Chest X-ray. View position: PA
Patient age: 51
Patient sex: F
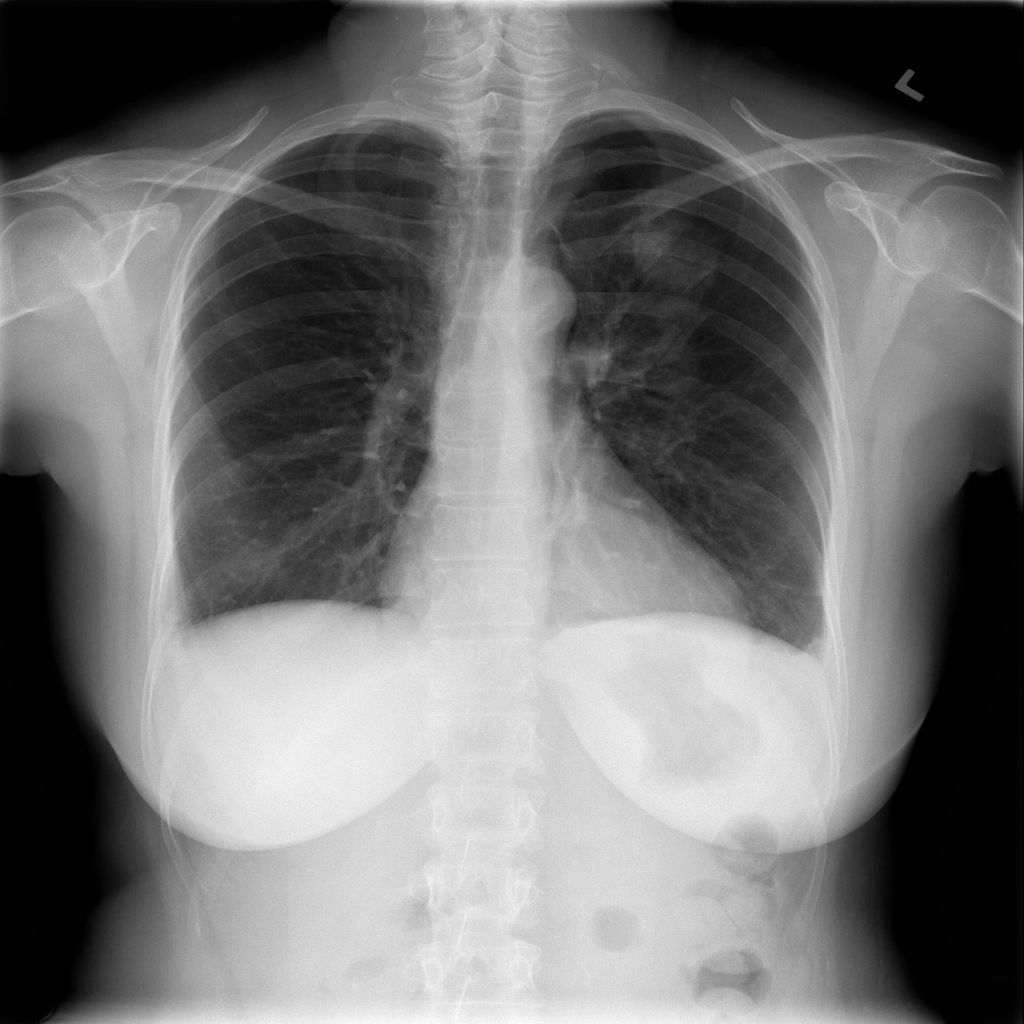
Finding: Pneumothorax